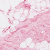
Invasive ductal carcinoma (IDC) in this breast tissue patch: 0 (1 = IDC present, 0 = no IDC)